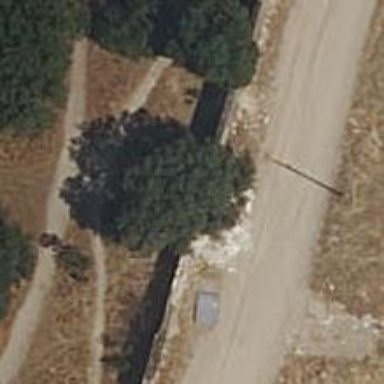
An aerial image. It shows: Gate.